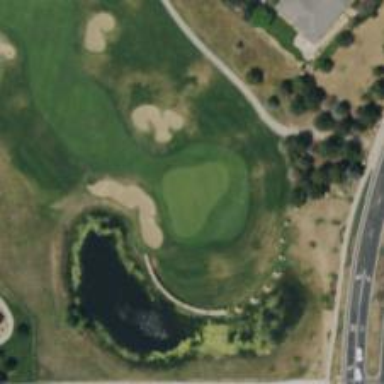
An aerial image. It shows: Golf hole.